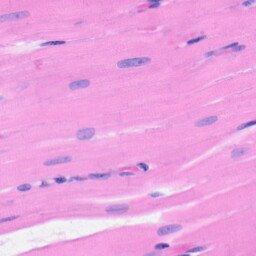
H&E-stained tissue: Heart